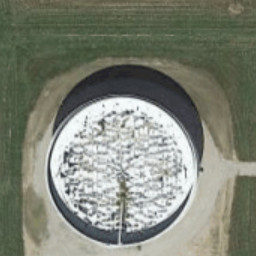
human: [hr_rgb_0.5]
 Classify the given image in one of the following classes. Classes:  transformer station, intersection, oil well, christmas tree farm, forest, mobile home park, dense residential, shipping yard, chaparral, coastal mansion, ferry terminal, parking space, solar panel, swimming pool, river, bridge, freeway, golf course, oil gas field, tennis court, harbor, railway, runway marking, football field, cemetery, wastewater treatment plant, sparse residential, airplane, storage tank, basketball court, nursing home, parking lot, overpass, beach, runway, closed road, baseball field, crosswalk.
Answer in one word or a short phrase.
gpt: storage tank